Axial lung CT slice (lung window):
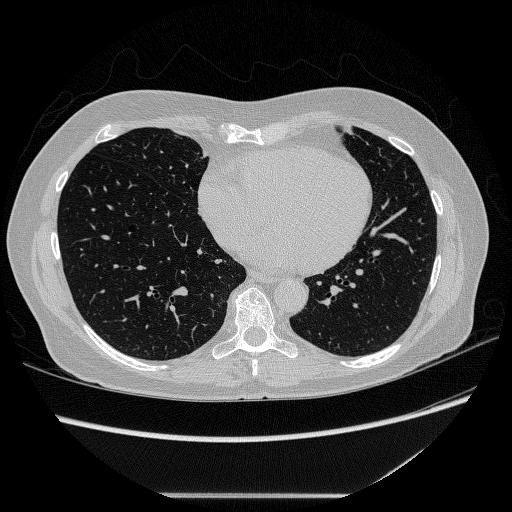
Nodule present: no